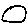
Label: circle